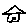
Label: house